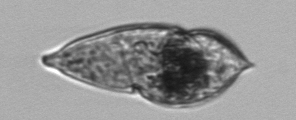
Label: Gyrodinium